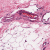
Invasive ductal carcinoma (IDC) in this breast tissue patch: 0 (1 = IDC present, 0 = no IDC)